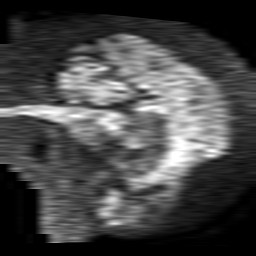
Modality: TRACE
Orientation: sagittal
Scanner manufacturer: philips
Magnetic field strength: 1.5 T
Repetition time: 6.519 s
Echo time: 0.1624 s